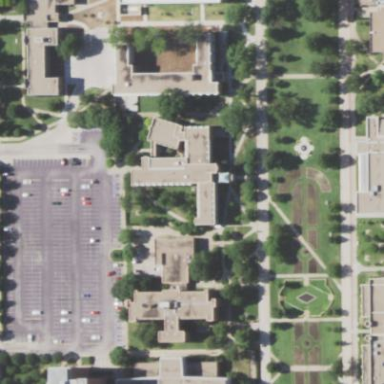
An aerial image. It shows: View of university building.